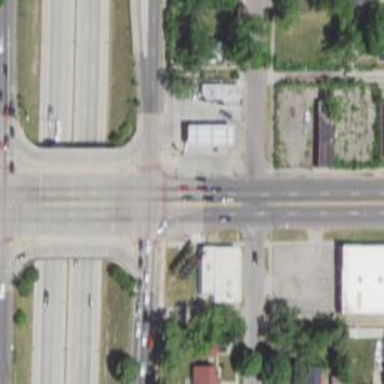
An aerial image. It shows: Marked road crossing.